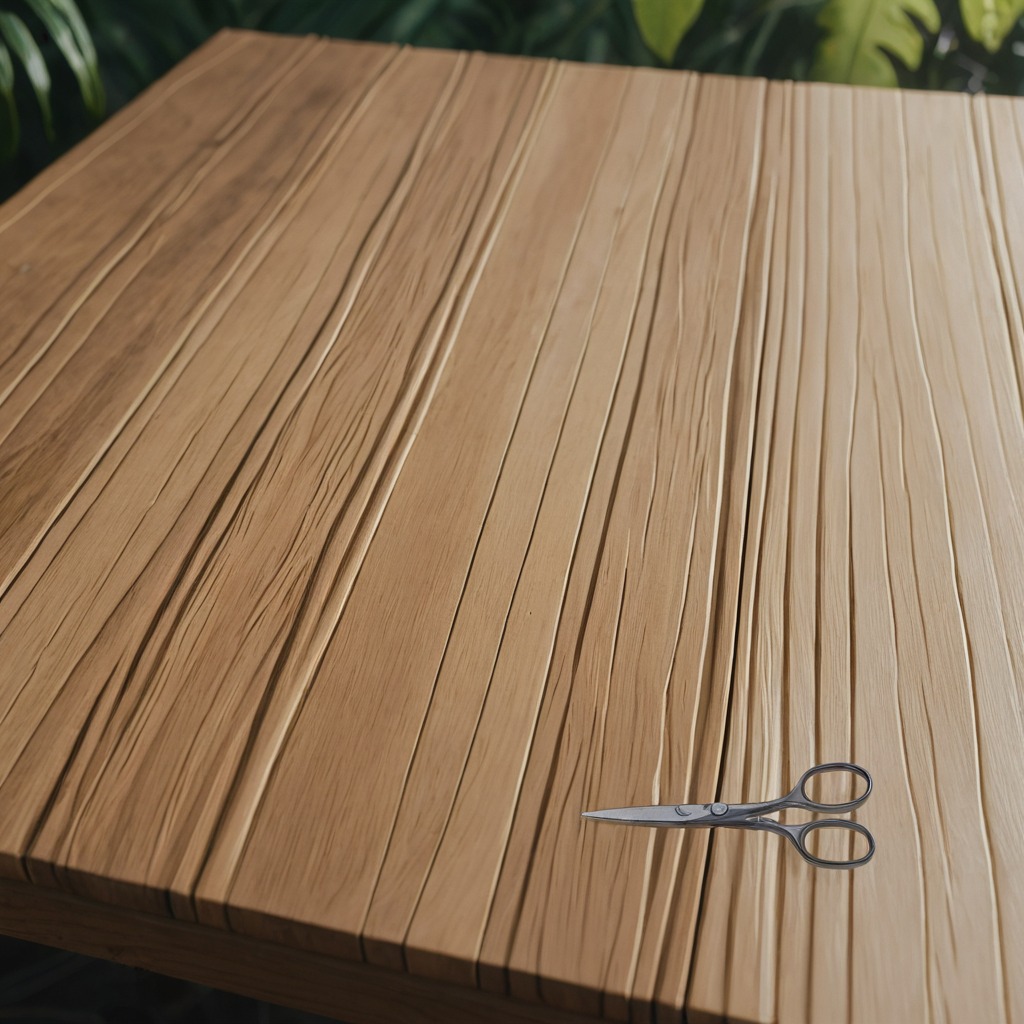
A scissor lying on the wooden table inside a jungle field workshop tent.